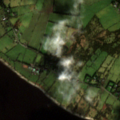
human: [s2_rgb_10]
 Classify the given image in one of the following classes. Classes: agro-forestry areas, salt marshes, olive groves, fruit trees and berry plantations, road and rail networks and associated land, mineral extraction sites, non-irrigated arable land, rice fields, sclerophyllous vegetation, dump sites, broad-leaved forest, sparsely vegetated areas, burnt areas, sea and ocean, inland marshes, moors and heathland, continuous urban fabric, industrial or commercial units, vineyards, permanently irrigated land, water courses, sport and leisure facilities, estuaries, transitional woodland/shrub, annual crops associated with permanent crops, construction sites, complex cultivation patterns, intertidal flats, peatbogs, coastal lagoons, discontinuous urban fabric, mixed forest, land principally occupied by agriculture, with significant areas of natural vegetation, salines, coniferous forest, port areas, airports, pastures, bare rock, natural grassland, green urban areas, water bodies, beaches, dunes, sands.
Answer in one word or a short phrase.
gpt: pastures, coniferous forest, water bodies